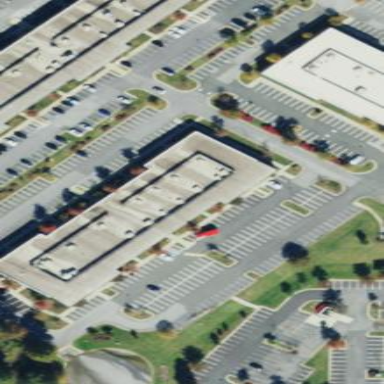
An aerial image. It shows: Office building.